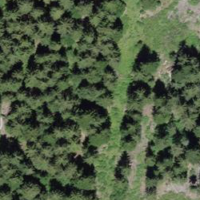
EUNIS habitat code: 43
Species observed at this site:
Aporia crataegi